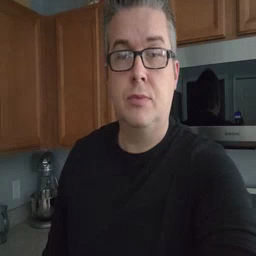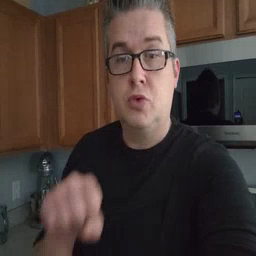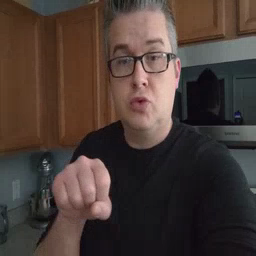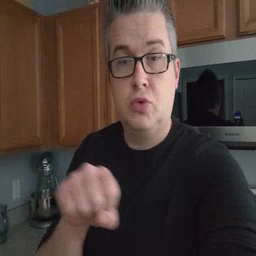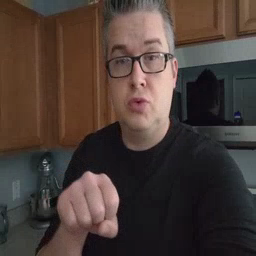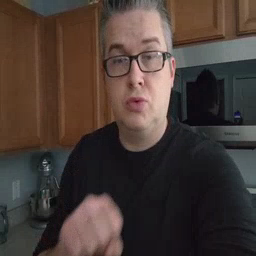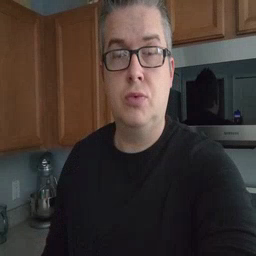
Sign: shoe